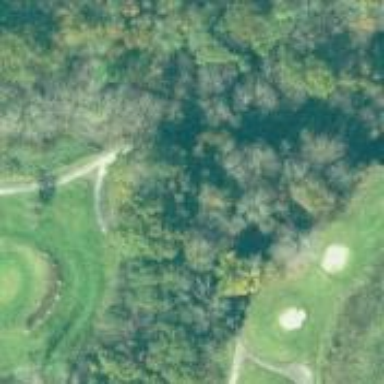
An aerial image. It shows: Pathway for golfing.